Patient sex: M
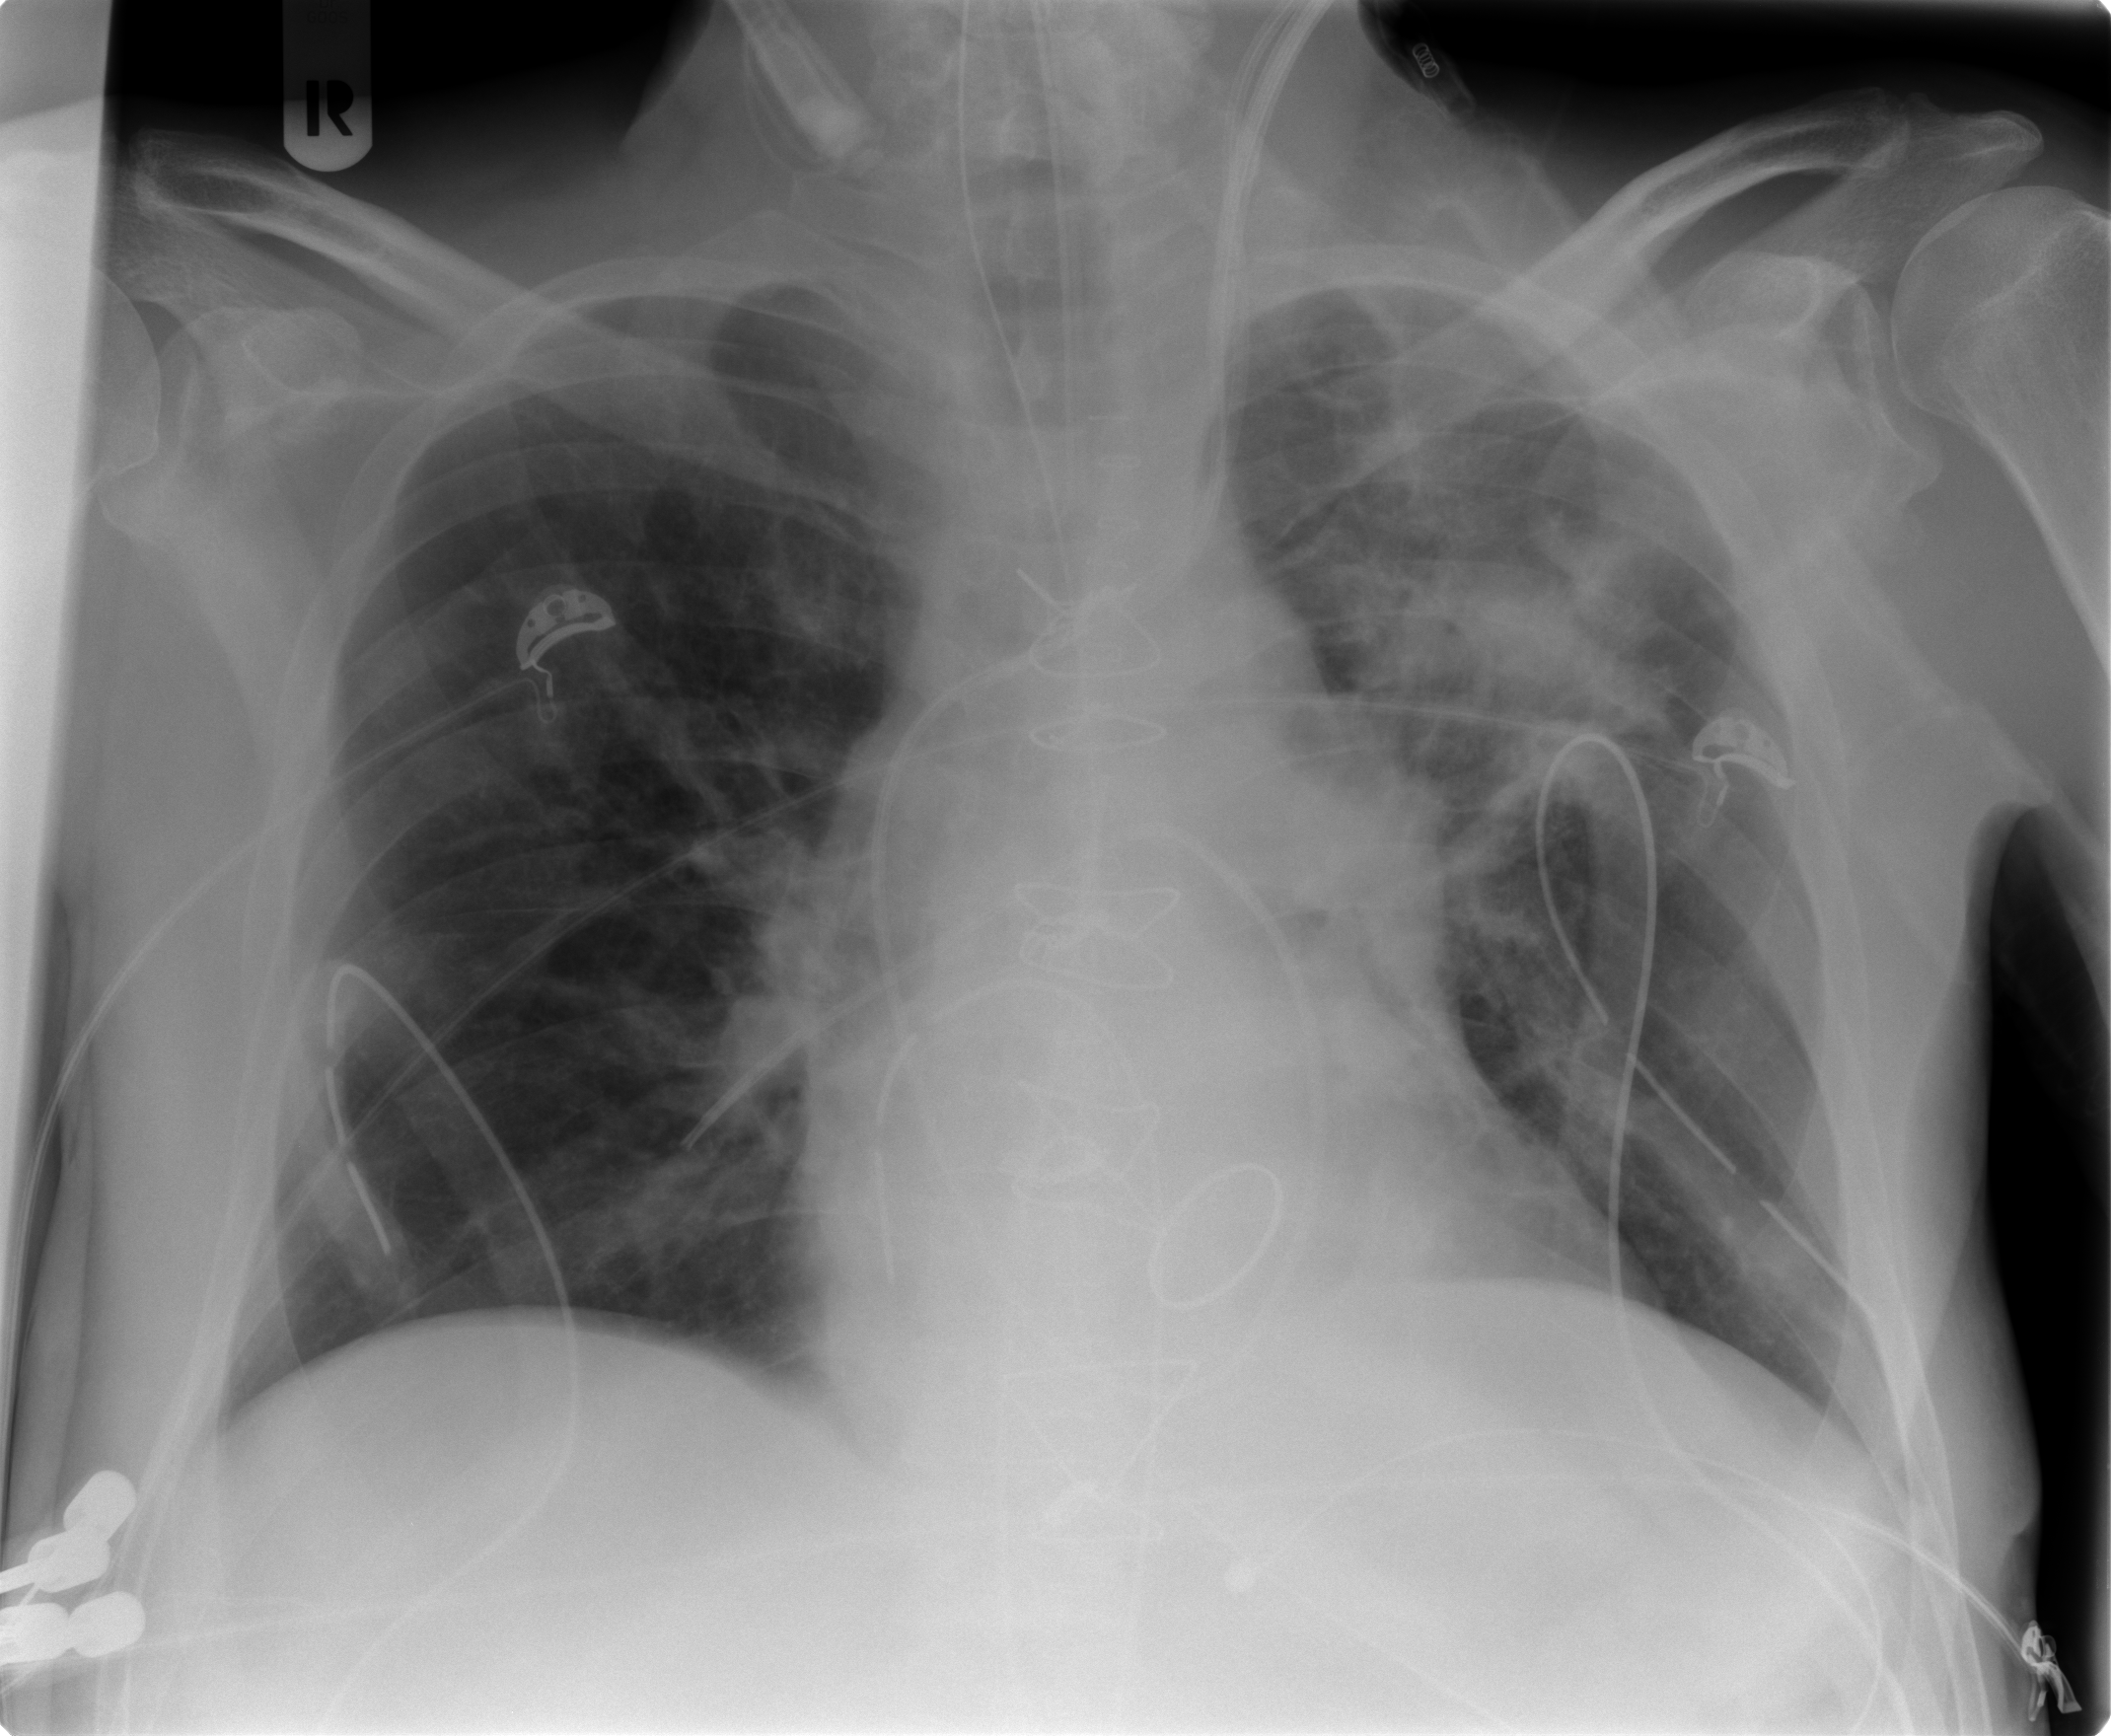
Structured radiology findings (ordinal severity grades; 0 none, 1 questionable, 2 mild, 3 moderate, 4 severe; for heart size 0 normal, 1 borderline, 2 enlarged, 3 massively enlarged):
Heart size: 0
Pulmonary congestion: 0
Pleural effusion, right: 0
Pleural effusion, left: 0
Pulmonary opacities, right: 0
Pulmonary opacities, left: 2
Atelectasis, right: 1
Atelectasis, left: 2